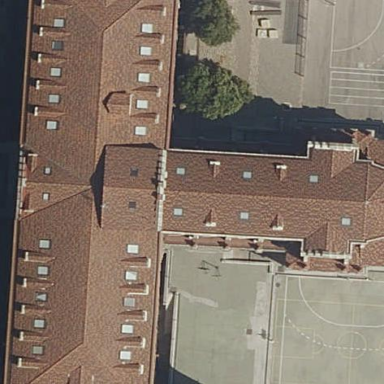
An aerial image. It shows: School building.